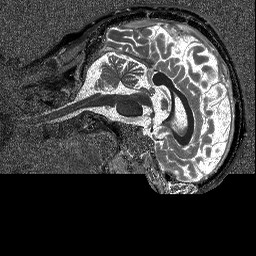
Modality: T1map
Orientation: sagittal
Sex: male